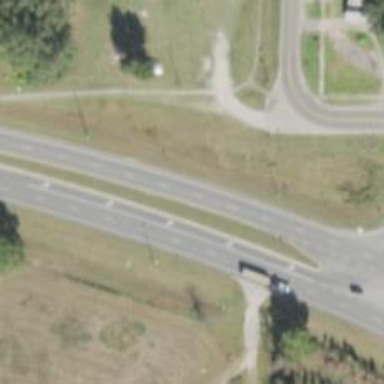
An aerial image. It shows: Asphalt road designated as trunk highway.